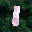
Label: 1